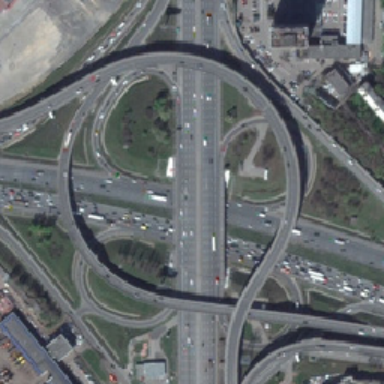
Many curved and straight roads intersect .